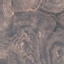
Land use / land cover class: HerbaceousVegetation